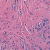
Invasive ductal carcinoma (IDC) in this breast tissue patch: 0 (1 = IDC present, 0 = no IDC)